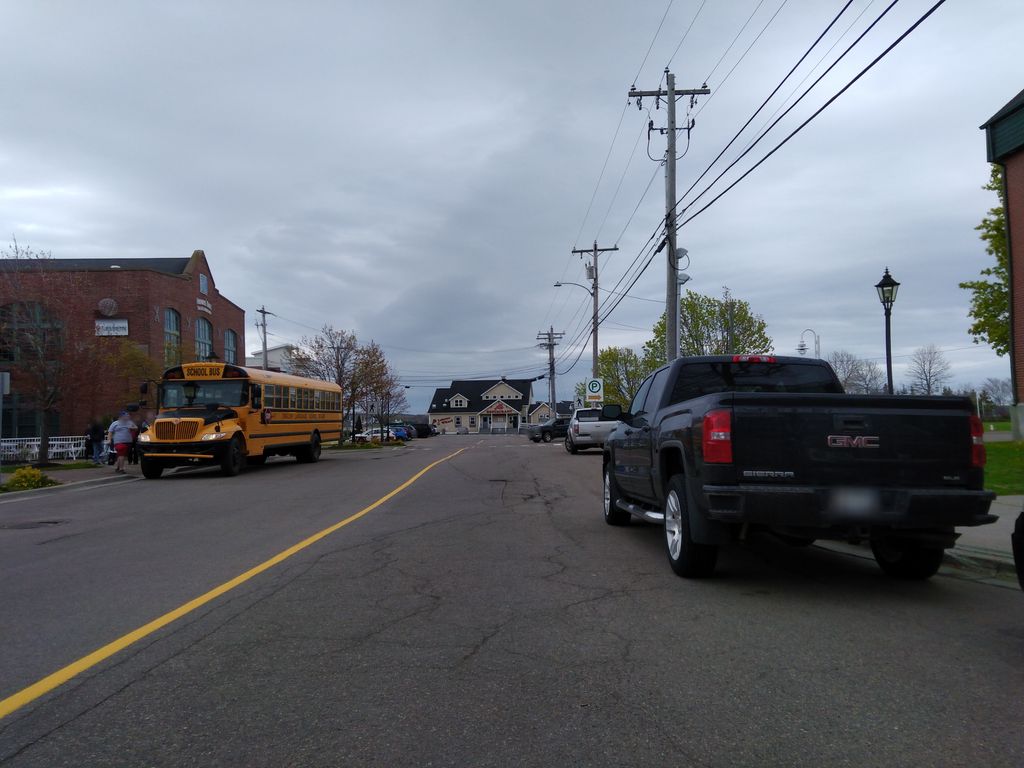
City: charlottetown